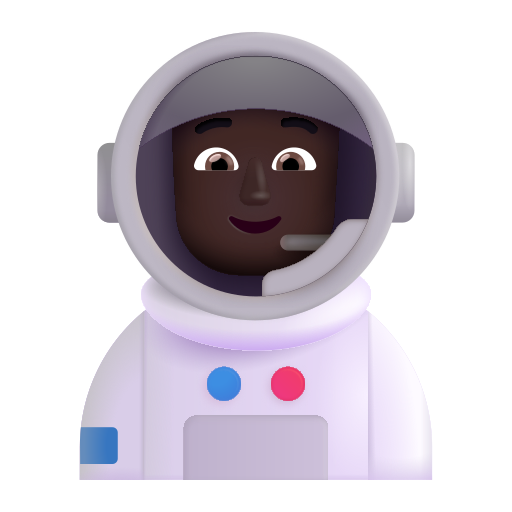
astronaut color dark